Field crop: maize
Growth stage: 2
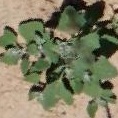
Species: chenopodium